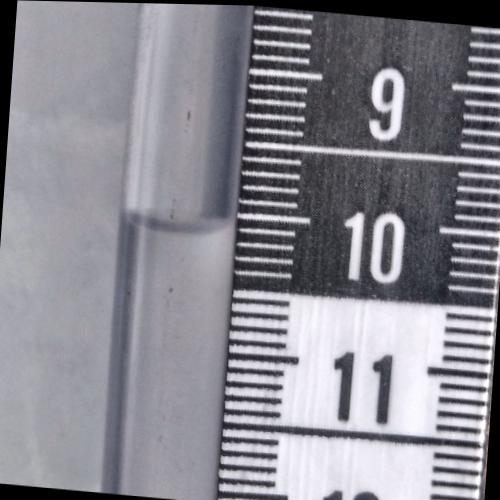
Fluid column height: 10.1 cm